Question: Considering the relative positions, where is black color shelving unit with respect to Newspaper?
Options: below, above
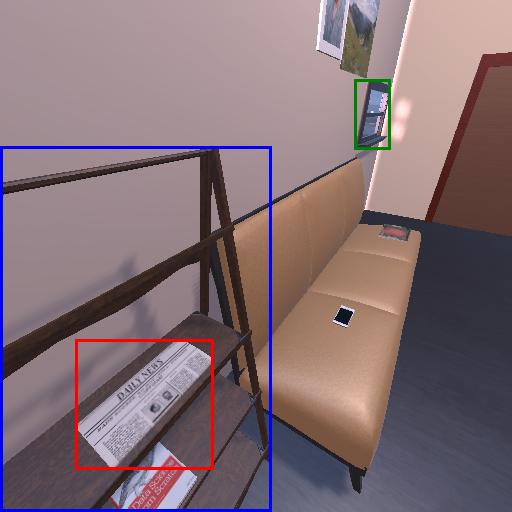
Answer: below